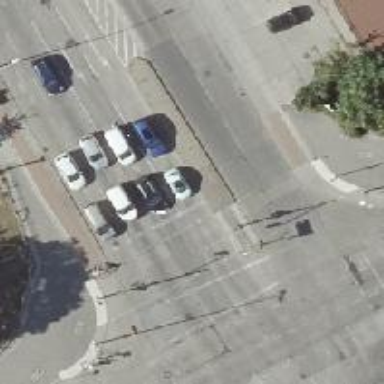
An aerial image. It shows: Road with traffic signals.